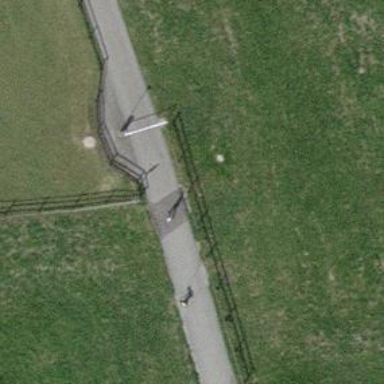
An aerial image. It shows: Lift gate barrier.